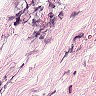
Metastatic tissue present: no